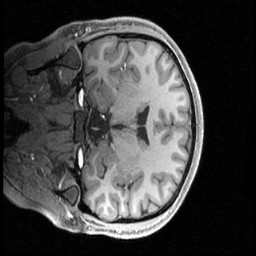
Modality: T1w
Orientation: coronal
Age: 22
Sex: female
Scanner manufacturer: siemens
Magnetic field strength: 3 T
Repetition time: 2.4 s
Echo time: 0.00224 s